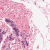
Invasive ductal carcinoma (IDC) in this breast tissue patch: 0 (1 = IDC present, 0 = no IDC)